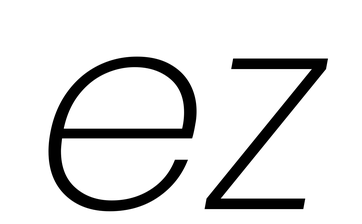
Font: Poppins-ExtraLightItalic